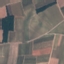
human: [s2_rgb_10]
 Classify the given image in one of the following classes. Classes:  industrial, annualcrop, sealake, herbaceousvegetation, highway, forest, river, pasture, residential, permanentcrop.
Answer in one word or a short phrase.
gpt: PermanentCrop